Question: Hi Friends Good Morning
I have Created an Page like Shopping Cart in that i am using many Drop down field [example 8 drop downs in a single page].Using drop down i can add as much as quantity i needed and amount should be increased on the basis of Quantity changes using PHP i have the following Problems while running it.
1.When i click one drop down the value changes to 0 automatically.
2.While Clicking the Second Drop down box the page get refreshed and First value has been cleared.
Here is the Coding
'''
<form action="" method="get" name="months">
<select id="selectId" onchange="this.form.submit()" name="month" >
<option value="0">0</option>
<option value="1">1</option>
<option value="2">2</option>
<option value="3">3</option>
<option value="4">4</option>
<option value="5">5</option>
<option value="6">6</option>
<option value="7">7</option>
<option value="8">8</option>
<option value="9">9</option>
<option value="10">10</option>
<option value="11">11</option>
<option value="12">12</option>
</select><br><br></form>
<?php
$rs='5000';
$mul=$_REQUEST['month'];
$multiply= $rs*$mul;
?></td><td><?php echo "Rs.$multiply"; ?></td></tr>
<form action="" method="get" name="months">
<select id="selectId" onchange="this.form.submit()" name="month1" >
<option value="0">0</option>
<option value="1">1</option>
<option value="2">2</option>
<option value="3">3</option>
<option value="4">4</option>
<option value="5">5</option>
<option value="6">6</option>
<option value="7">7</option>
<option value="8">8</option>
<option value="9">9</option>
<option value="10">10</option>
<option value="11">11</option>
<option value="12">12</option>
</select><br><br></form>
<?php
$rs='1000';
$mul=$_REQUEST['month1'];
$multiply= $rs*$mul;
?></td><td><?php echo "Rs.$multiply"; ?></td></tr>
'''
For More Information here is the Screen Shot --><--
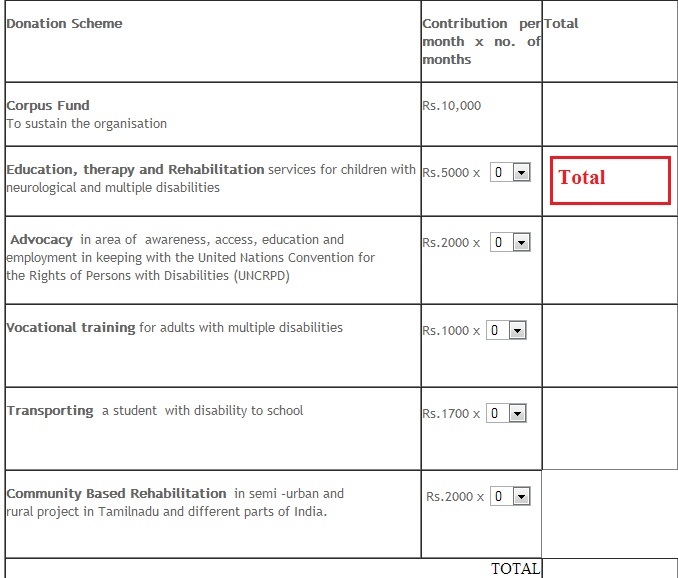
Answer: Try this one:
'''
<html>
<head>
<title>SO - Cart</title>
</head>
<body>
<form action="" method="get" name="months">
<select id="selectId" onchange="this.form.submit()" name="month" >
<?php
for($i=0;$i<=12;$i++){
if($i==$_REQUEST['month']) {
echo '<option selected="selected" value='.$i.'>'.$i.'</option>';
}
else{
echo '<option value="'.$i.'">'.$i.'</option>';
}
}
?>
</select><br><br>
</form>
<?php
$mul = 0;
$rs='5000';
$mul=$_GET['month'];
$multiply= $rs*$mul;
?>
<?php echo "Rs ".$multiply; ?>
</body>
</html>
'''